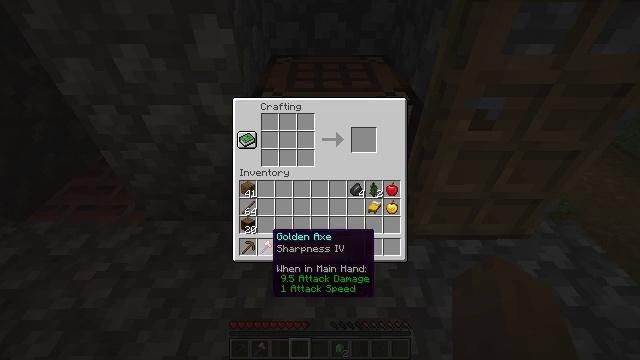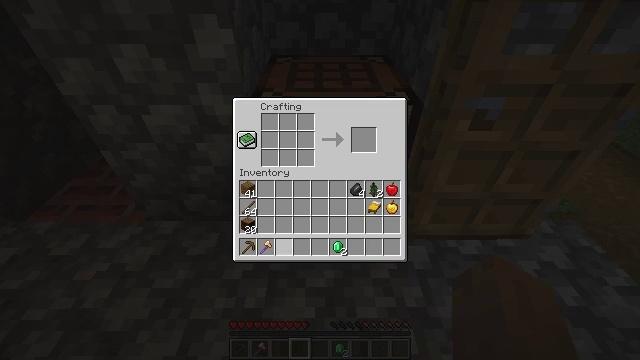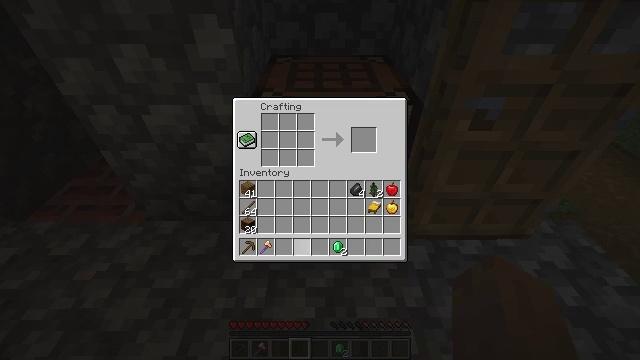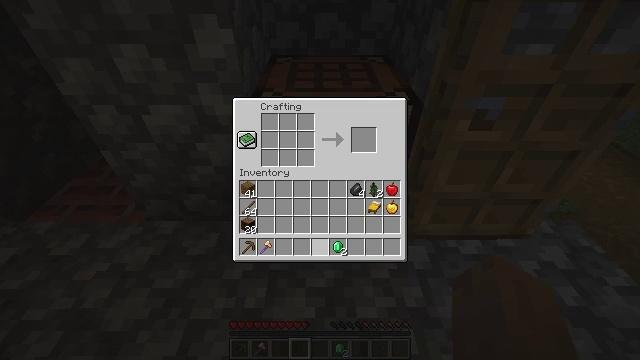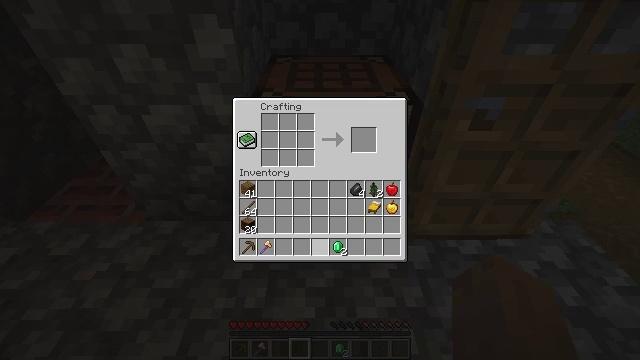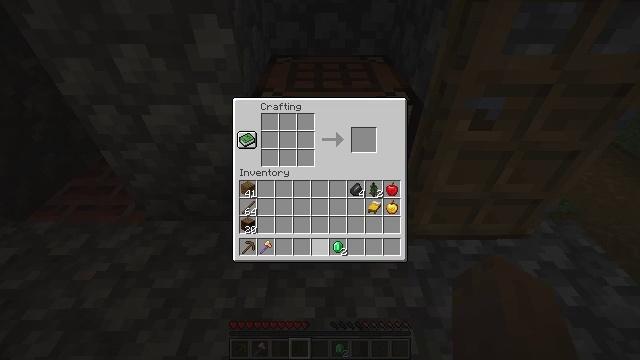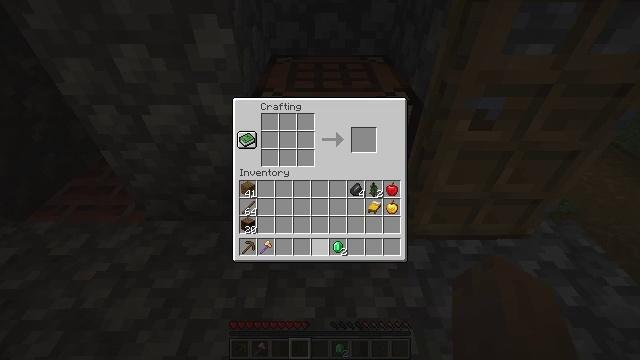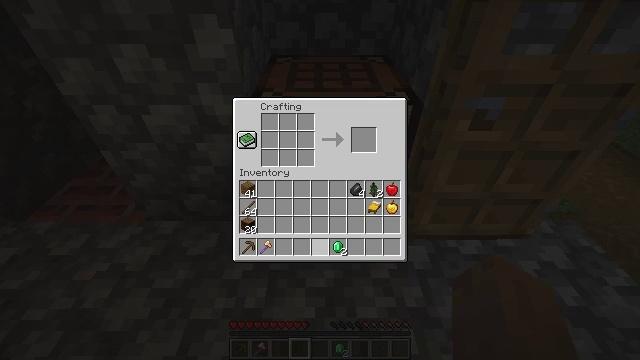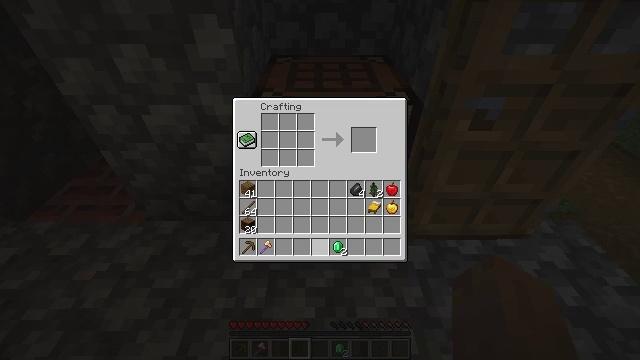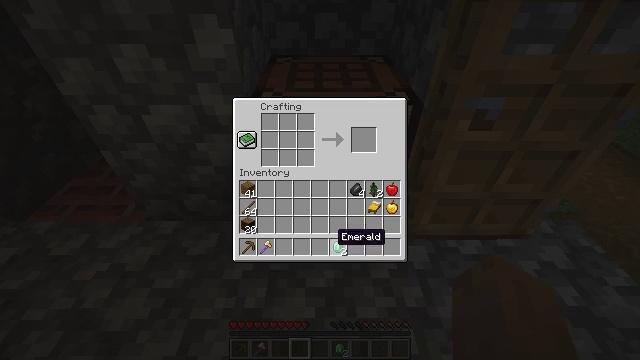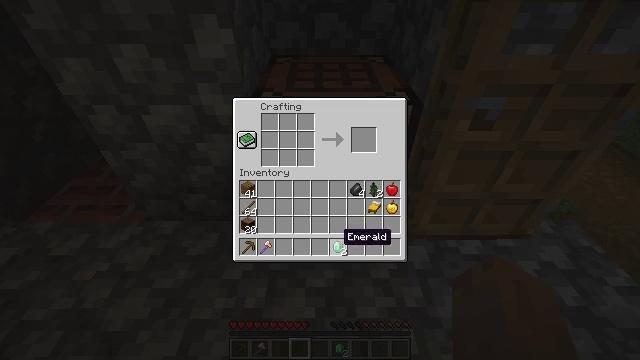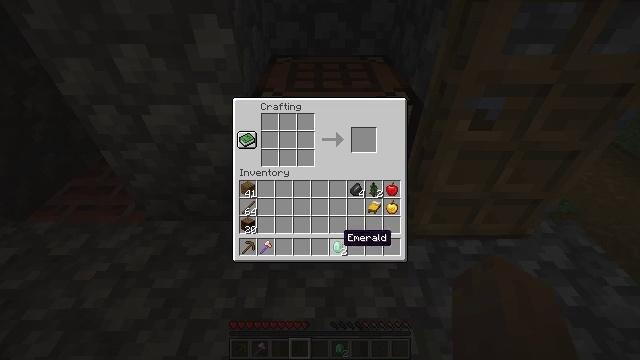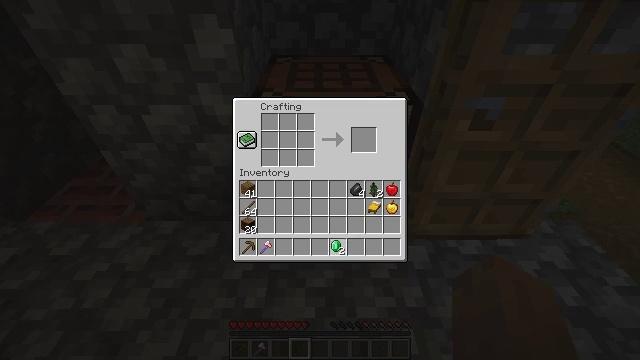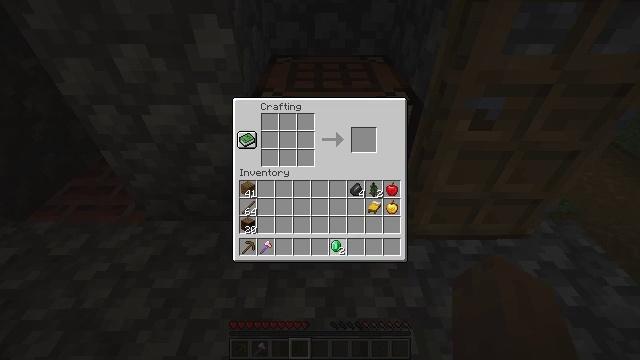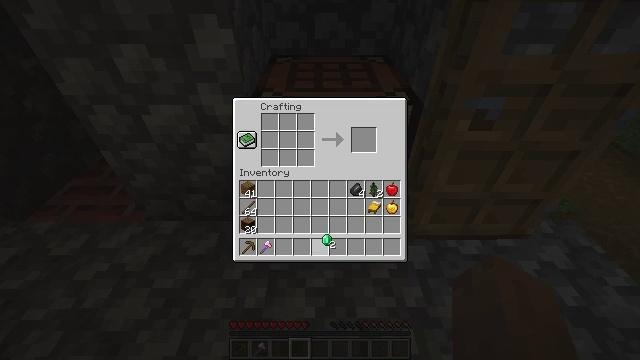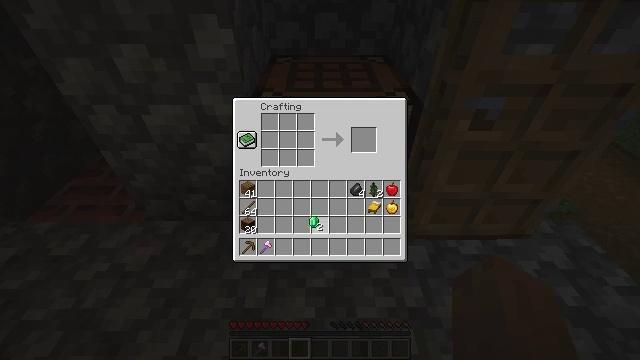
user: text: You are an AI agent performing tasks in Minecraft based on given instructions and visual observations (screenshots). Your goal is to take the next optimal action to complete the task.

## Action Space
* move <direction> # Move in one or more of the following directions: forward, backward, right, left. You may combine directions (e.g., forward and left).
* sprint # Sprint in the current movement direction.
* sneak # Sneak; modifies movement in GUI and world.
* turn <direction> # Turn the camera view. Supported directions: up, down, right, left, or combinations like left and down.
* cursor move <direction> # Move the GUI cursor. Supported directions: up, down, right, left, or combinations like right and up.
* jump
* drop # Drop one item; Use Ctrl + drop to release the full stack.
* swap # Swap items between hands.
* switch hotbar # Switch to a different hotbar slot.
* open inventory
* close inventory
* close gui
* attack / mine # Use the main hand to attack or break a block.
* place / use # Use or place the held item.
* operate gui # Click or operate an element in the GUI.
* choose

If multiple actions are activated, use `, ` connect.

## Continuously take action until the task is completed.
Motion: motion action
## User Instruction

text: Mine the blast furnace.
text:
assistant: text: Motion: cursor move right
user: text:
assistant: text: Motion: cursor move right
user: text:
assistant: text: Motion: cursor move right
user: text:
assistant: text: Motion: no_op
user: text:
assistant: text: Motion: no_op
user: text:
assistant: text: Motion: no_op
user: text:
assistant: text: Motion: no_op
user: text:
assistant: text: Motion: no_op
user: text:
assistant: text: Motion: no_op
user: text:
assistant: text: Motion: no_op
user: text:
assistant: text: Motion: no_op
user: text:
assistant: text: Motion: operate gui
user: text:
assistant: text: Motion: operate gui
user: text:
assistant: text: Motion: cursor move left
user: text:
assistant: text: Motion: cursor move left and up
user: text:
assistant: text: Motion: cursor move up
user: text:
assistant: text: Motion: cursor move up
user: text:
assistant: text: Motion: no_op
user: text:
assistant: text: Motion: no_op
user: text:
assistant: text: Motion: no_op
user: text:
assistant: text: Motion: no_op
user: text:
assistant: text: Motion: operate gui
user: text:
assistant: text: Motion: operate gui
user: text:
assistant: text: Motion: operate gui
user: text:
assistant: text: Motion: no_op
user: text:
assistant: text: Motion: no_op
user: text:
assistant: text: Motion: no_op
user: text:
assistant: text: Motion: no_op
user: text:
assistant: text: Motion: no_op
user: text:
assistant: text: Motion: no_op